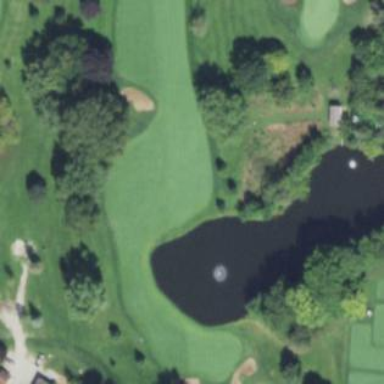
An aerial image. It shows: Grassy area designated as golf fairway.